Question: I have a Tomcat server and a Glassfish4 server. My Servlet launches perfectly fine with the Tomcat server BUT gives me an "HTTP Status 404" error for the Glassfish4 server. Here is all I have in the Tomcat ROOT directory:
WEB-INF
- - -
Here are the contents for the "web.xml" file...
'''
<web-app>
<servlet>
<servlet-name>HelloWorld</servlet-name>
<servlet-class>HelloWorld</servlet-class>
</servlet>
<servlet-mapping>
<servlet-name>HelloWorld</servlet-name>
<url-pattern>/HelloWorld</url-pattern>
</servlet-mapping>
</web-app>
'''
This is the output I get using the Tomcat server ( when I run --> localhost:8080/HelloWorld ):

For Glassfish4, I added the "WEB-INF" folder ( which is all I had in the Tomcat server ) into the "C:\glassfish4\glassfish\domains\domain1\docroot" folder ( ROOT equivalent of Tomcat server ) and used the same url ( localhost:8080/HelloWorld ). Which is when I got the 404 error.
<URL>
I know the Glassfish4 server works because I put an ordinary index.html and it pulled it up just fine. I understand Glassfish4 is more than just a servlet container, maybe I am missing something?
Any answers will be appreciated. Please let me know if you need anything else.
Thanks.
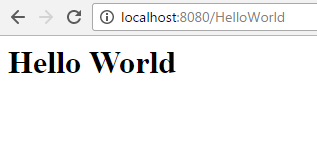
Answer: For manuall deployment without IDE there are few examples in the official documentation:
- <URL>
> Use the asadmin deploy command. The general form for the command is:
To deploy the hello.war sample, the command is: